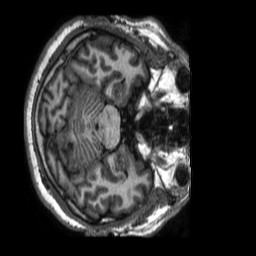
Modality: T1w
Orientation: axial
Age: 57
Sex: male
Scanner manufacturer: philips
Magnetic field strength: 1.5 T
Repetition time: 0.008234 s
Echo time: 0.003777 s